Question: I have a txt file that is in the format

I want to load this into a data frame, with columns as headers and values as rows.
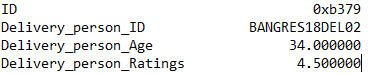
Answer: You can use 'pd.read_csv' with 'sep = " "':
'''
df = pd.read_csv({FILE_PATH}.txt, sep=' ', header=None)
df.set_index(0).T
'''
In your case 'sep' turned out to be ' '. Besides that manually changing some rows is a better idea. I changed 'Weather conditions' to 'Weather_conditions', and 'Time_taken (min)' to 'Time_taken_(min)'. I also skipped reading the last row that would cause too hassle:
'''
df = pd.read_csv({FILE_PATH}.txt, sep=' ', header=None)
read_those = len(df) - 1
# We read again after learning how much rows the dataframe has, and skip
# reading the last row, note that I also add *nrows* parameter here:
df = pd.read_csv({FILE_PATH}.txt, sep=' ', header=None, nrows=read_those)
df = df[0].str.split(expand=True).set_index(0).T
'''